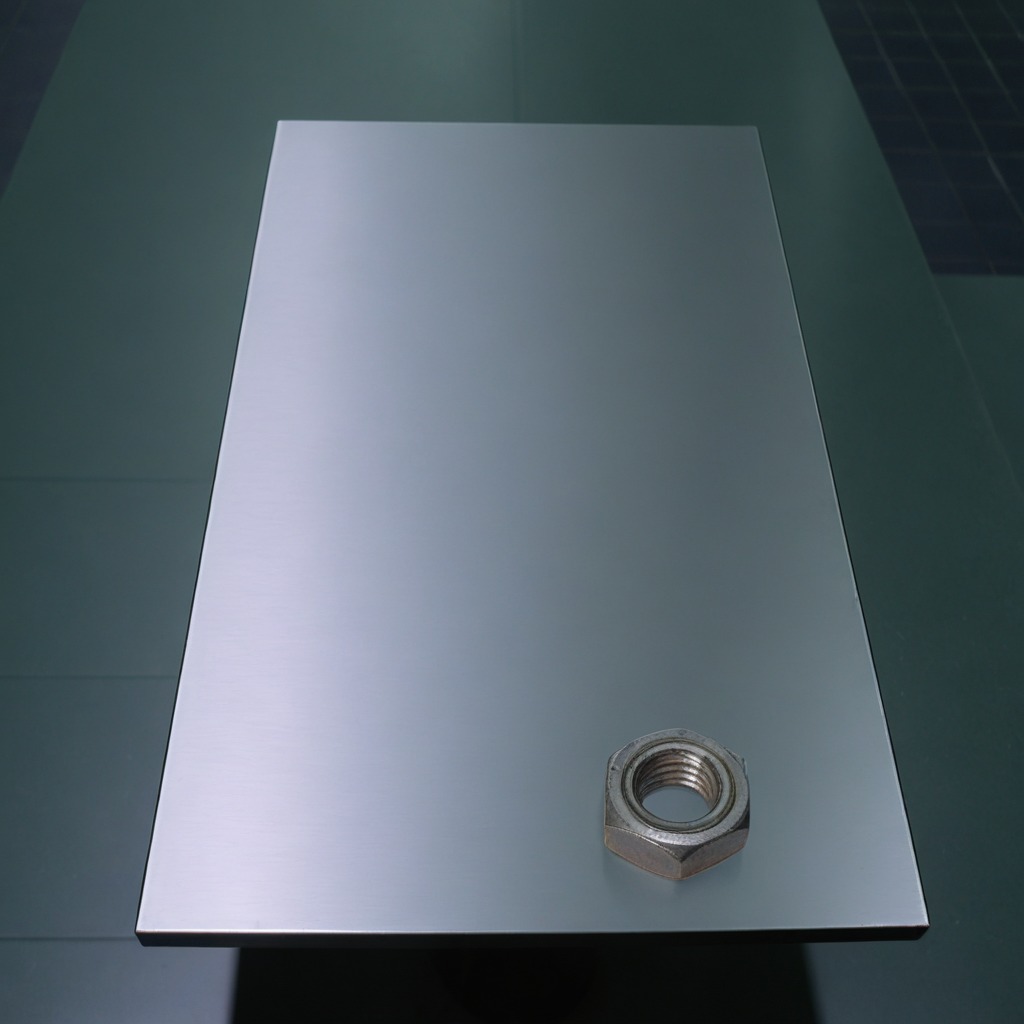
A metal nut is lying on a clean empty table in a railway signal maintenance room.